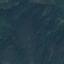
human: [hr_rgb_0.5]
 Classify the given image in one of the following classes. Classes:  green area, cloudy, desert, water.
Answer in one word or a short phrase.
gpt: green area